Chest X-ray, AP view. Patient: 55 years old, sex F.
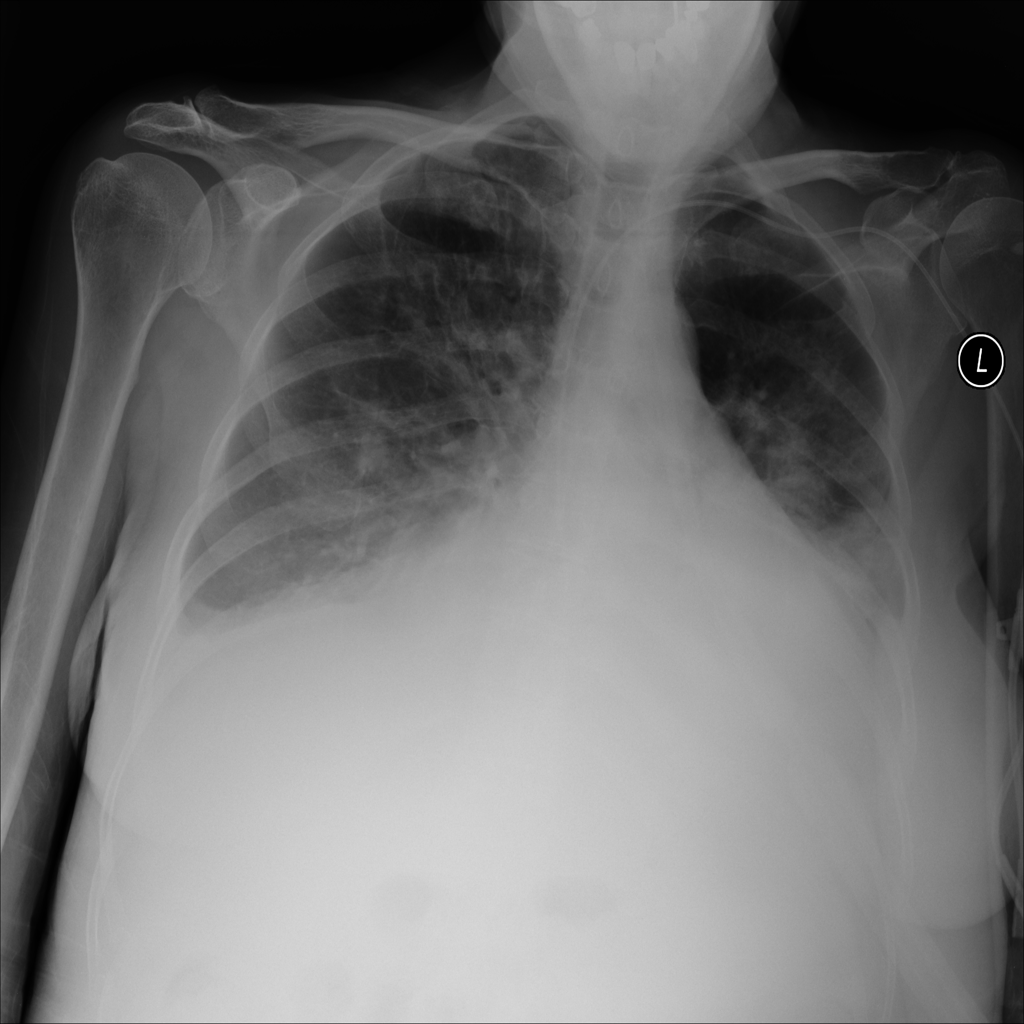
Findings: Atelectasis, Consolidation, Effusion, Infiltration